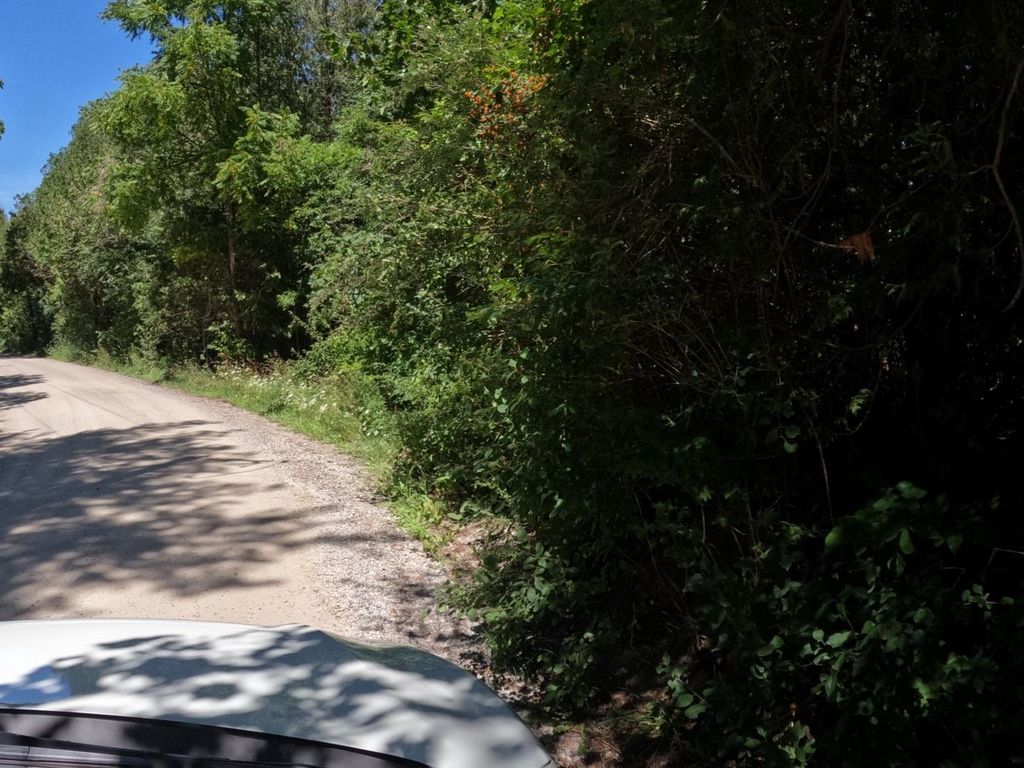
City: kitchener-waterloo